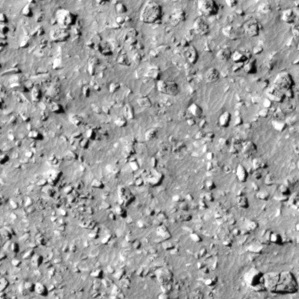
Label: non_frost